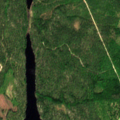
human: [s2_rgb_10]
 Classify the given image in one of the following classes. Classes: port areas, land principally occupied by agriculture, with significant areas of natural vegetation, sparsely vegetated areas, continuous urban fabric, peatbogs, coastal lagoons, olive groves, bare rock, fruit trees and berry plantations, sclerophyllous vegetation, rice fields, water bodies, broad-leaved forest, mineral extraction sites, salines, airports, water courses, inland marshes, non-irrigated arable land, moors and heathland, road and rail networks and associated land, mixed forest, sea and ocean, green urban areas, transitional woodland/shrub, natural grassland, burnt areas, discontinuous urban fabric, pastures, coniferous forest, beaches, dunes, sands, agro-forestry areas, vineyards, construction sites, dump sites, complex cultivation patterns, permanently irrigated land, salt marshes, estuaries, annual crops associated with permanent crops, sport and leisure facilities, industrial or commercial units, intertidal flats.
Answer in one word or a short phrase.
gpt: coniferous forest, mixed forest, water bodies